Interaction volume radius: 5 \u00c5
Interaction volume height: 25 \u00c5
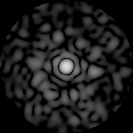
Disorder parameter: 0.8914